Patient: sex M, age 74
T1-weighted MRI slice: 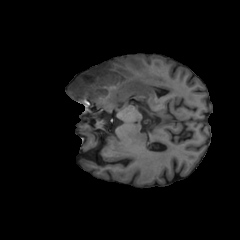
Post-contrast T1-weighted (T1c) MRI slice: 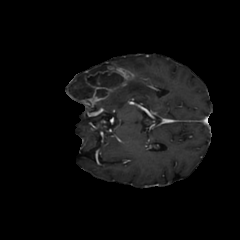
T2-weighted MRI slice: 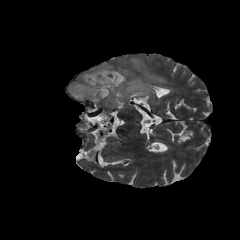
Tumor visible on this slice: yes
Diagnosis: Glioblastoma, IDH-wildtype
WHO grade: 4